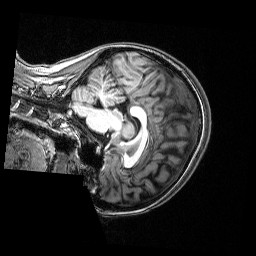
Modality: T1w
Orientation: sagittal
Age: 20
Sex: female
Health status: healthy
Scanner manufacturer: siemens
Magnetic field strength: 3 T
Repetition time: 2.53 s
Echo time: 0.00339 s